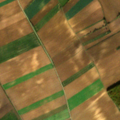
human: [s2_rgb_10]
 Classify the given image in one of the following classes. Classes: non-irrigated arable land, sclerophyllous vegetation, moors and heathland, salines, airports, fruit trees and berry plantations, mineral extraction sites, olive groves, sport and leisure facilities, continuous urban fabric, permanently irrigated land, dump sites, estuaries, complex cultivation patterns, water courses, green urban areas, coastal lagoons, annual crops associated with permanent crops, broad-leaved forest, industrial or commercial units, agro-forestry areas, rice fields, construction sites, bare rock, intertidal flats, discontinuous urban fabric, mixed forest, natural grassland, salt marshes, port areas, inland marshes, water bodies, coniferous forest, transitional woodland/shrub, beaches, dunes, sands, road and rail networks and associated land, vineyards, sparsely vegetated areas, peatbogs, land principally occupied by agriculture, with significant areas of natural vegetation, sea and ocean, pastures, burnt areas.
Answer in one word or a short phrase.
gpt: non-irrigated arable land